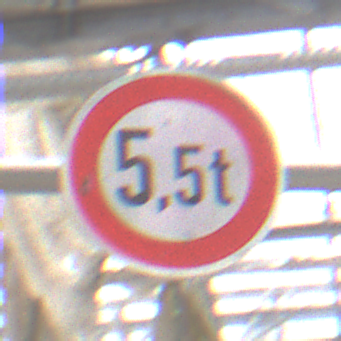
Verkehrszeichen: TatsaechlicheMasse
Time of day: Midday
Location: Roofed (Special)
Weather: Overcast
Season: NotSpecified
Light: Natural